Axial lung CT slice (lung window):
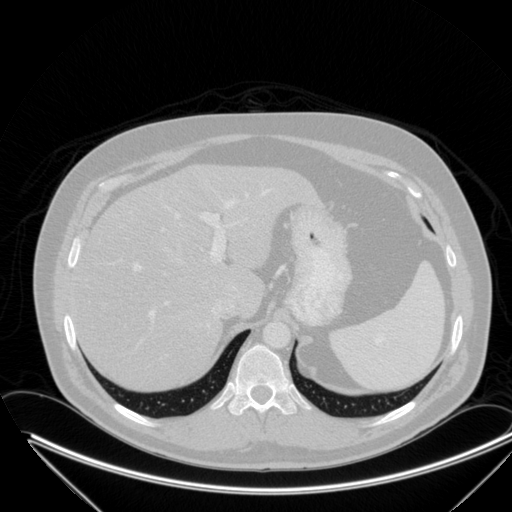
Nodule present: no